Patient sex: M
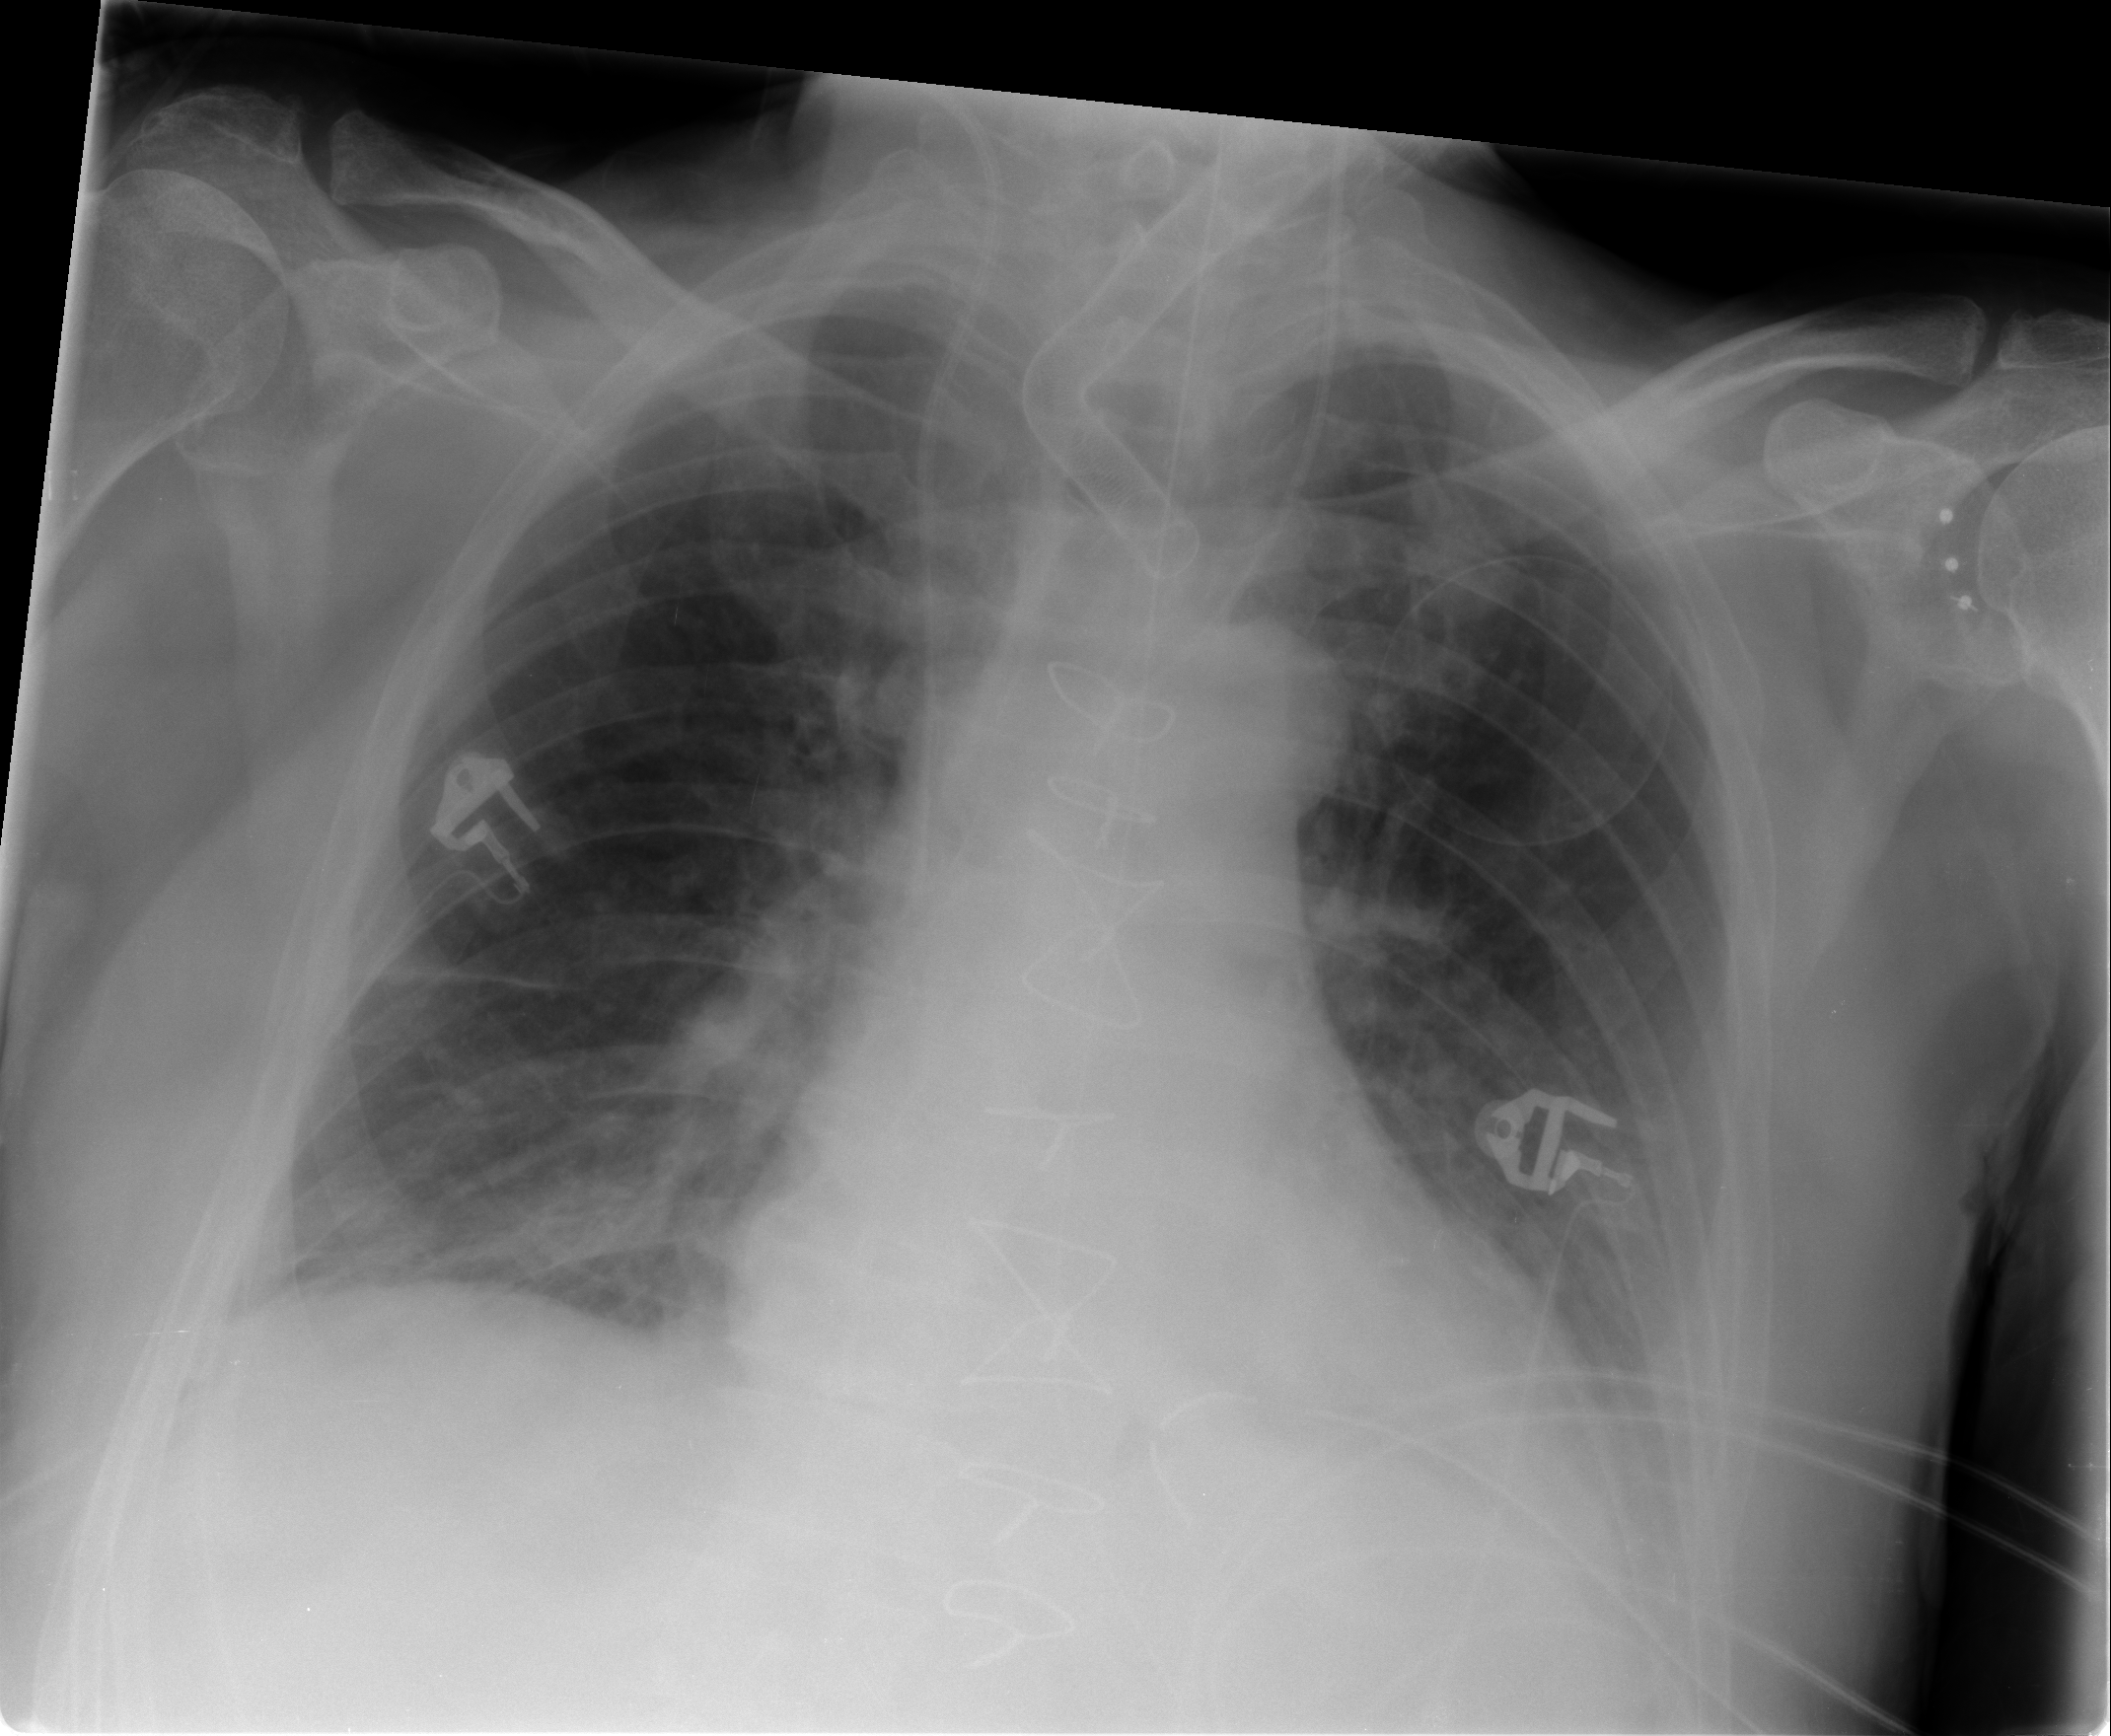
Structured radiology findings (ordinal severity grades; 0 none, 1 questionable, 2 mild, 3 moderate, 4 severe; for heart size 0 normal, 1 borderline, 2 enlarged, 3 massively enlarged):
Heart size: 2
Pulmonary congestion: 1
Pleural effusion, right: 1
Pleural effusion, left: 2
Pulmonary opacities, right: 1
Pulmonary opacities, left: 1
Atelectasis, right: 2
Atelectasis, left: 2